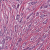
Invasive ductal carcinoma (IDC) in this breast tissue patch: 1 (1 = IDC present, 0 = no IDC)